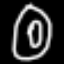
Label: donut